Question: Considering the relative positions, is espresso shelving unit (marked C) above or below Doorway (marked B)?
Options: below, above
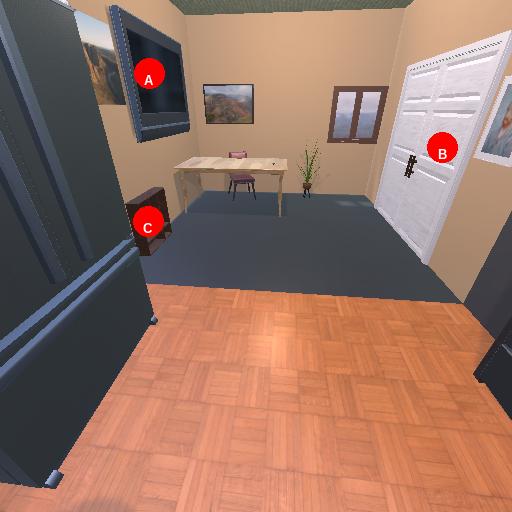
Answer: below